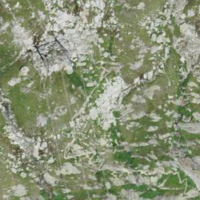
EUNIS habitat code: 31
Species observed at this site:
Eriophorum scheuchzeri